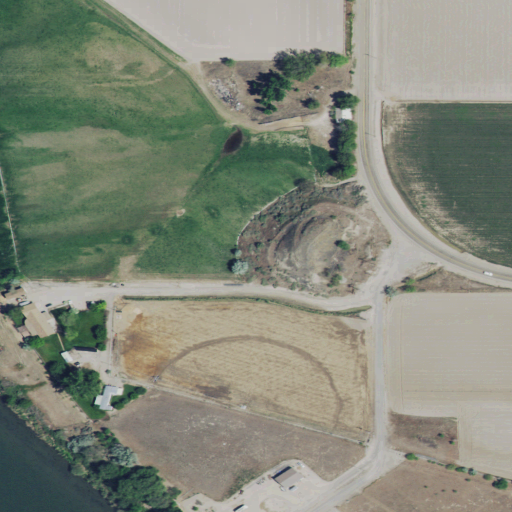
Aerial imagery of mountain in Idaho named Pickle Butte containing cultivated crops, open development, low intensity development, open water, medium intensity development, and pasture